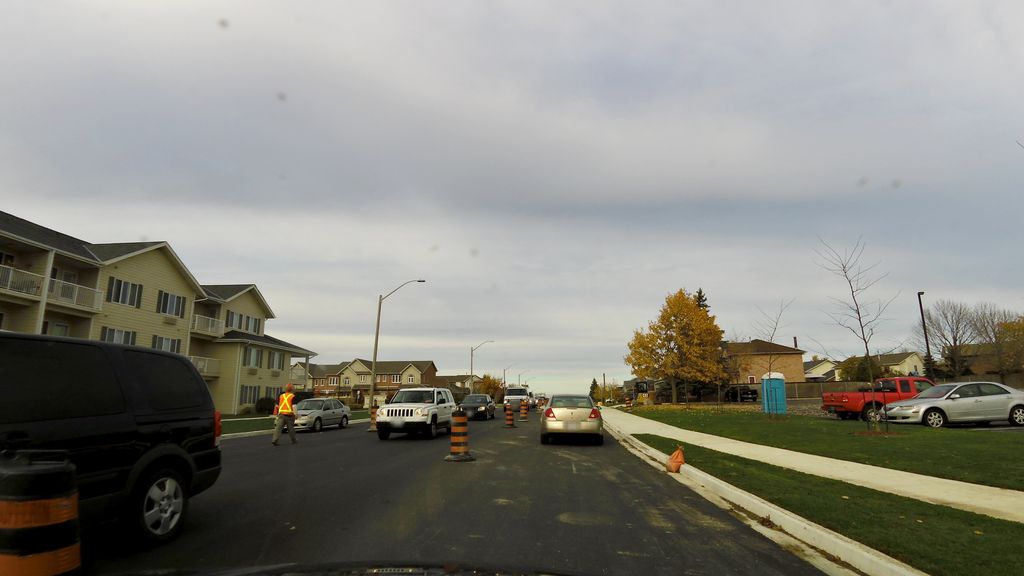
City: hamilton